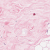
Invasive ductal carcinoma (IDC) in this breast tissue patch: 0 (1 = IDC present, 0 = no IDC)